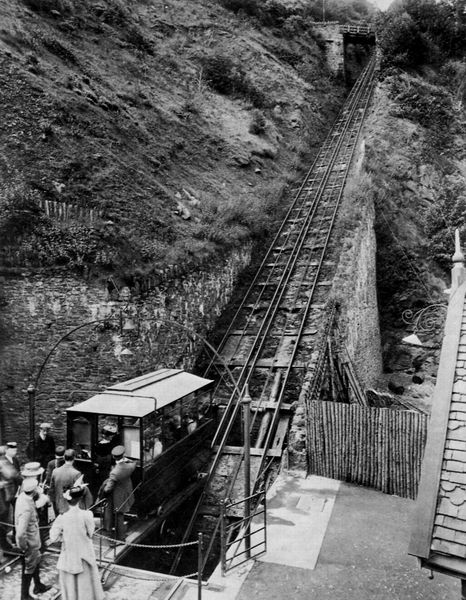
Titel: Die Lynmouth Bergbahn
Künstler: Francis Frith
Schlagwörter: berg, gruppe, mann, weiß, frauen, landschaft, menschen, ausschnitt, damen, fenster, frau, glas, grau, hut, hüte, kleid, männer, schwarz, dach, zaun, gesellschaft, herren, wand, stein, erde, hügel, natur, brücke, gitter, paar, wald, anhöhe, bogen, moderne, abhang, anstieg, berghang, fels, felswand, gebirge, hang, zug, mauer, steil, zäune, ausflug, ziehen, wagen, böschung, abfahrt, seile, metall, warten, hoch, tor, foto, fotografie, photographie, eisen, fuss, torbogen, kabel, seil, technik, schwarzweiß, photo, strecke, wanderer, bahn, eisenbahn, steigung, gleis, gleise, passagier, schiene, schienen, kniebundhose, plateau, kabine, fotographie, absperrung, tunnel, station, schindeln, nach oben, zahnrad, fahrgäste, budapest, tourismus, touristen, passagiere, waggon, gondel, wagon, bergauf, knickerbocker, schaffner, ungarn, hinauf, gezogen, einsteigen, bergbahn, einstieg, zahnradbahn, fahrgast, habg, kabinenbahn, menschen passagiere, schienenfahrzeug, seilbahn, talstation, itourismus